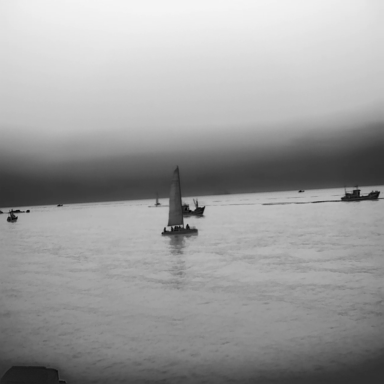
There are seven objects shown in the infrared image, including two sailboats, and five bulk_carriers.